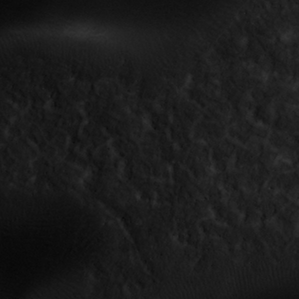
Label: non_frost